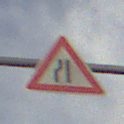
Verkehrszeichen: EinseitigVerengteFahrbahnLinks
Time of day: SunriseSunset
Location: Outdoor (Nature)
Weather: PartlyCloudy
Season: Summer
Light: Natural